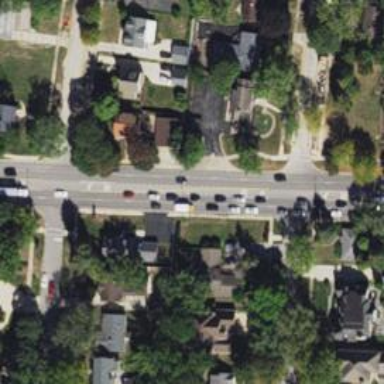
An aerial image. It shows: Primary highway with separate asphalt sidewalk.